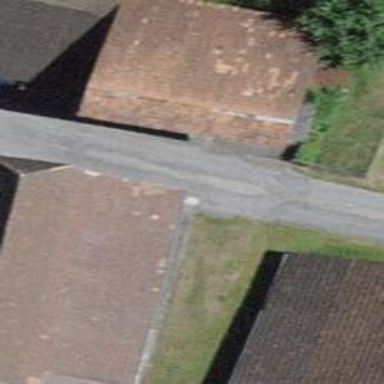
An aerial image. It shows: Barn.